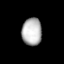
Tissue: lung
Cell type: Epithelial cells
Senescence score: 0.5642
Nuclear area (px): 533
Mean DAPI intensity: 182.782